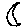
Label: moon